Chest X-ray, AP view. Patient: 13 years old, sex M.
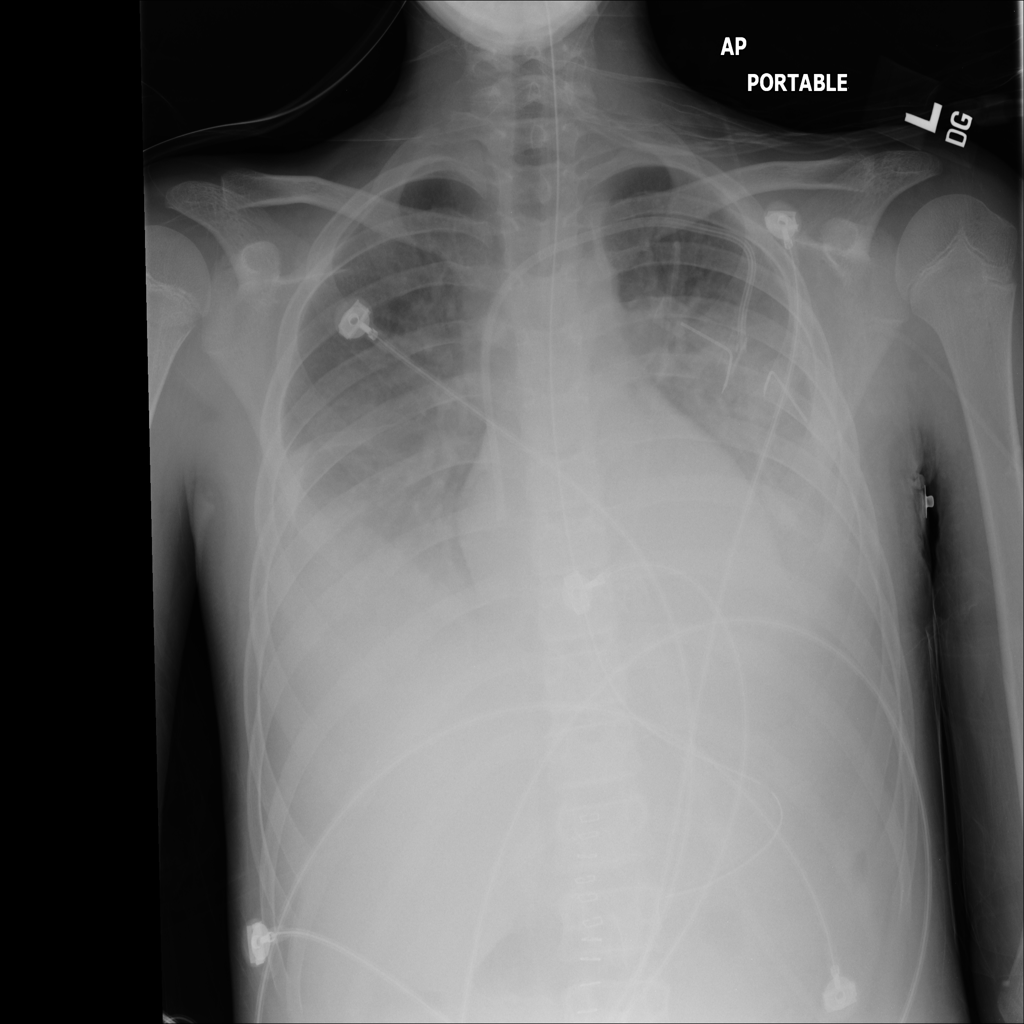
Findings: Edema, Effusion, Mass, Nodule